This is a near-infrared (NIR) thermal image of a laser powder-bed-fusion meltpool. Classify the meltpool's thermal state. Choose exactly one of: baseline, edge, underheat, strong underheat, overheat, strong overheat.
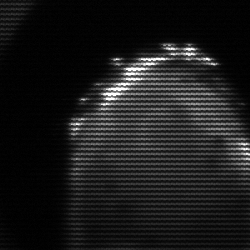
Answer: edge